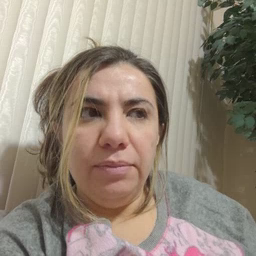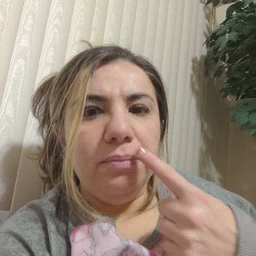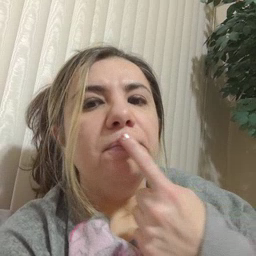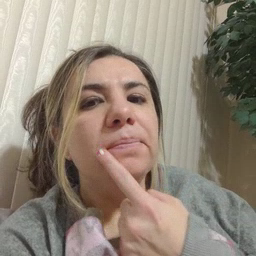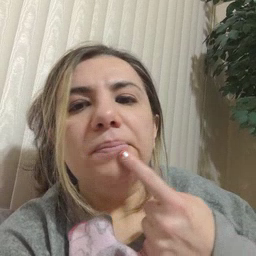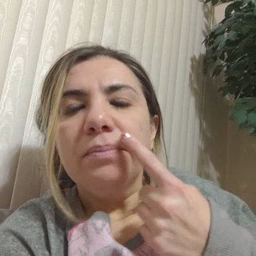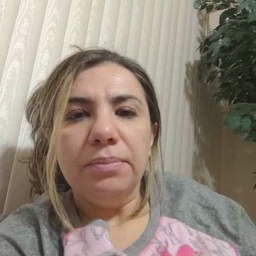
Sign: mouth